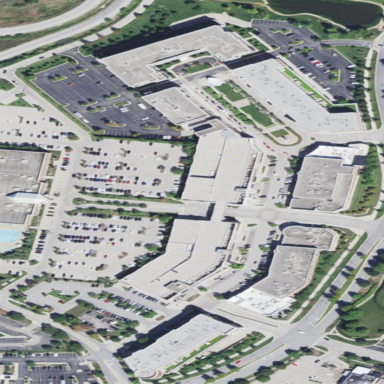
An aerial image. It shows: Mall building.